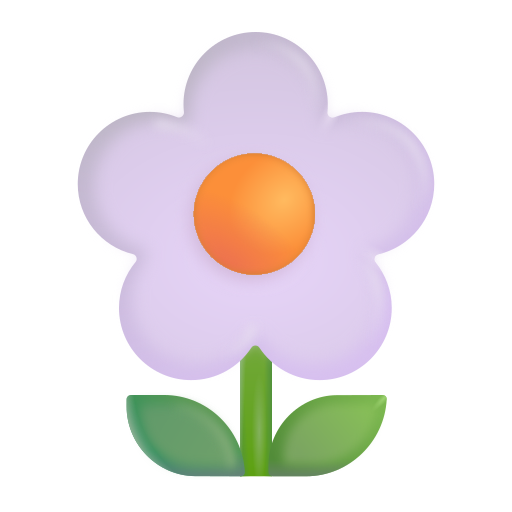
blossom color